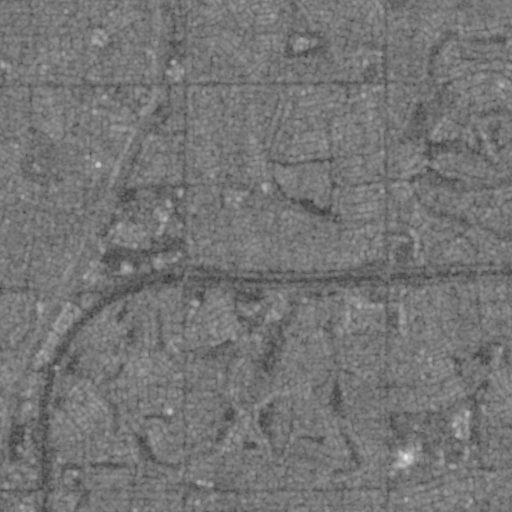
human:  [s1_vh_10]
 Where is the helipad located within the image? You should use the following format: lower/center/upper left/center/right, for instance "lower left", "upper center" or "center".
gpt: The helipad is located in the lower right of the image.
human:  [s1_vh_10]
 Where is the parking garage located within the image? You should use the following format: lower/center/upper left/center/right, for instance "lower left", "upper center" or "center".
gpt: The parking garage is located in the lower right of the image.
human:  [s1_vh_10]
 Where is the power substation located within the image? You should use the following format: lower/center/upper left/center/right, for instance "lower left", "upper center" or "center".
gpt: The power substation is located in the center left of the image.
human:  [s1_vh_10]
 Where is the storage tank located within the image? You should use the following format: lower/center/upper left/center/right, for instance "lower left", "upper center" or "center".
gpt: The storage tank is located in the upper left of the image.
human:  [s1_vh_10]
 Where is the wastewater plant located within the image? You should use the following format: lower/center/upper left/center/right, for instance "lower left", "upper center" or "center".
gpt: The wastewater plant is located in the lower left of the image.
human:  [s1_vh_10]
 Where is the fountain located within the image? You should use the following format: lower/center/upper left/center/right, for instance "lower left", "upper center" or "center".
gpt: The fountain is located in the center left of the image.
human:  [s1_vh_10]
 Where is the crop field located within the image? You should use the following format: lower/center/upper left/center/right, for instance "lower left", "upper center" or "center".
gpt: There is no crop field in the image.

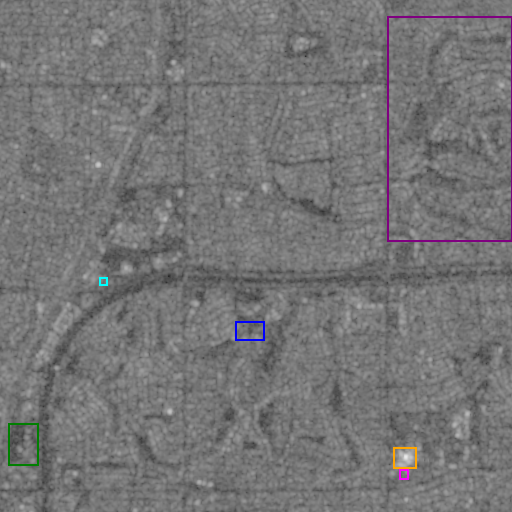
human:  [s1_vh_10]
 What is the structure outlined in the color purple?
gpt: The structure outlined in purple is a park.
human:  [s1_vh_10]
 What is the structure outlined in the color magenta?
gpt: The structure outlined in magenta is a parking garage.
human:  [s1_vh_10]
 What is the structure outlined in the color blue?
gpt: The structure outlined in blue is a parking lot.
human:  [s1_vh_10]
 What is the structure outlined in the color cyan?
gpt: The structure outlined in cyan is a power substation.
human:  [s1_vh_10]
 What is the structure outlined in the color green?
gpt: The structure outlined in green is a wastewater plant.
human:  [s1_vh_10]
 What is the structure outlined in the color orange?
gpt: The structure outlined in orange is a building.
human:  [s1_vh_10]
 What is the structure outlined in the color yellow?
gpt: There is no yellow outline.